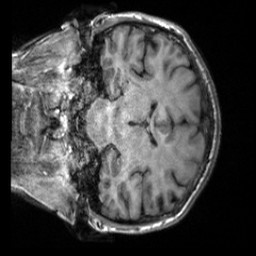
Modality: T1w
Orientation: coronal
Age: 36
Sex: female
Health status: healthy
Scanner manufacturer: siemens
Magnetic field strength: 3 T
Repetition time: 2 s
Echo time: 0.00232 s